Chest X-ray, PA view. Patient: 41 years old, sex F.
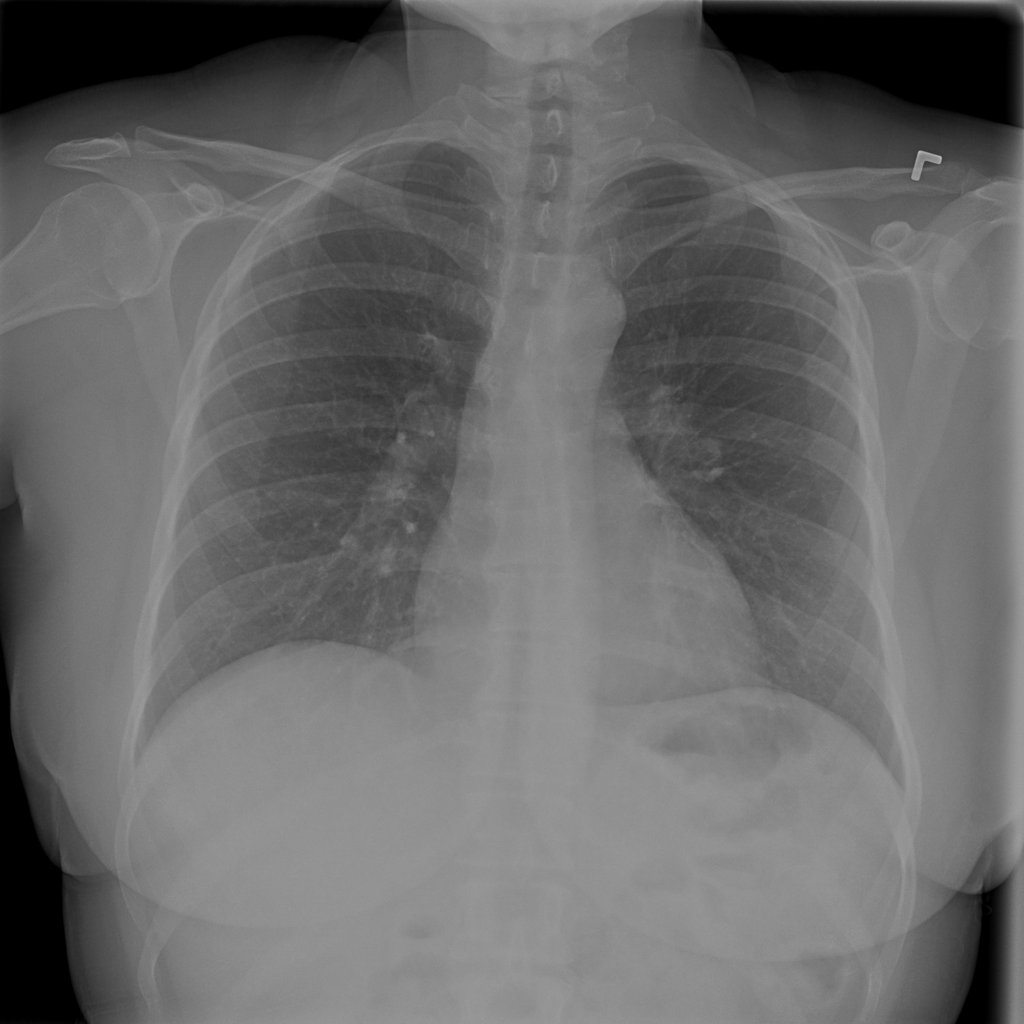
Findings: No Finding